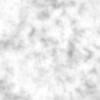
Label: no_change